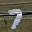
Label: 7